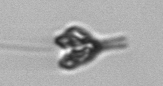
Label: Pyramimonas_longicauda